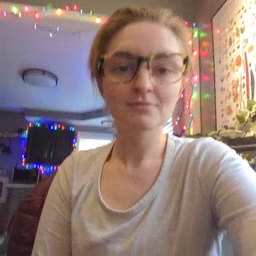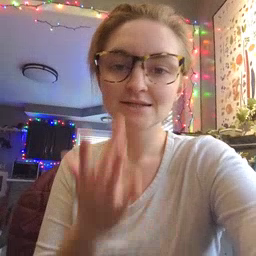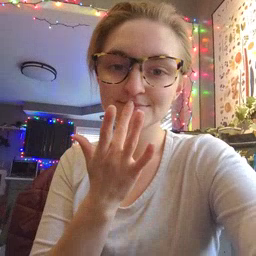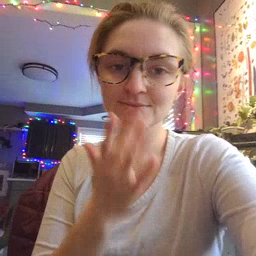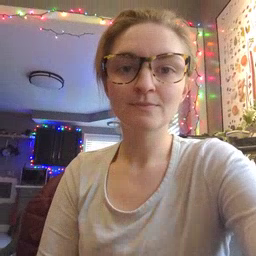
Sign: taste